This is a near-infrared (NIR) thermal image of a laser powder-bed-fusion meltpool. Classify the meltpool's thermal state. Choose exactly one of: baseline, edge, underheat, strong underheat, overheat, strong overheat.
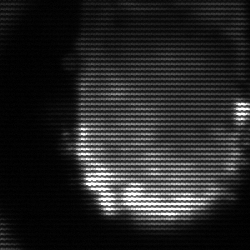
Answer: baseline